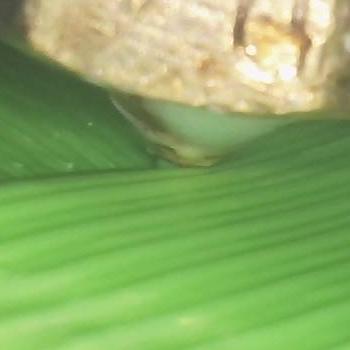
Flow rate: 212%